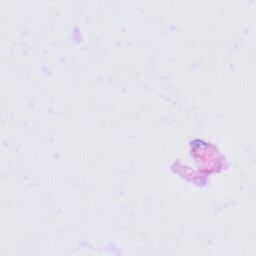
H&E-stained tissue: Tonsil